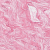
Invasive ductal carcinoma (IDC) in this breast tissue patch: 0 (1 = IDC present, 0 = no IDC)